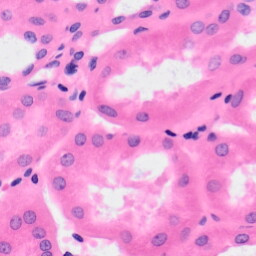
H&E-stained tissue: Kidney